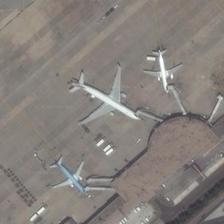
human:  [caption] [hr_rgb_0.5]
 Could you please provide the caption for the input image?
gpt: three planes are parked next to a large building on an airport .

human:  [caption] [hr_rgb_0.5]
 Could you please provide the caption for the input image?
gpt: three planes are near to a building on an airport .

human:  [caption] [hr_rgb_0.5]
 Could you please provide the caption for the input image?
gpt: various types of aircrafts are docked at their gates .

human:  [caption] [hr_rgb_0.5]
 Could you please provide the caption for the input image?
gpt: three planes are parked in the airport .

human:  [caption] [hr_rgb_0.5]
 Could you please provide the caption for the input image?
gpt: three planes are parked next to a large building on an airport .